Field crop: tomato
Growth stage: 1
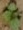
Species: solanum